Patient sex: M
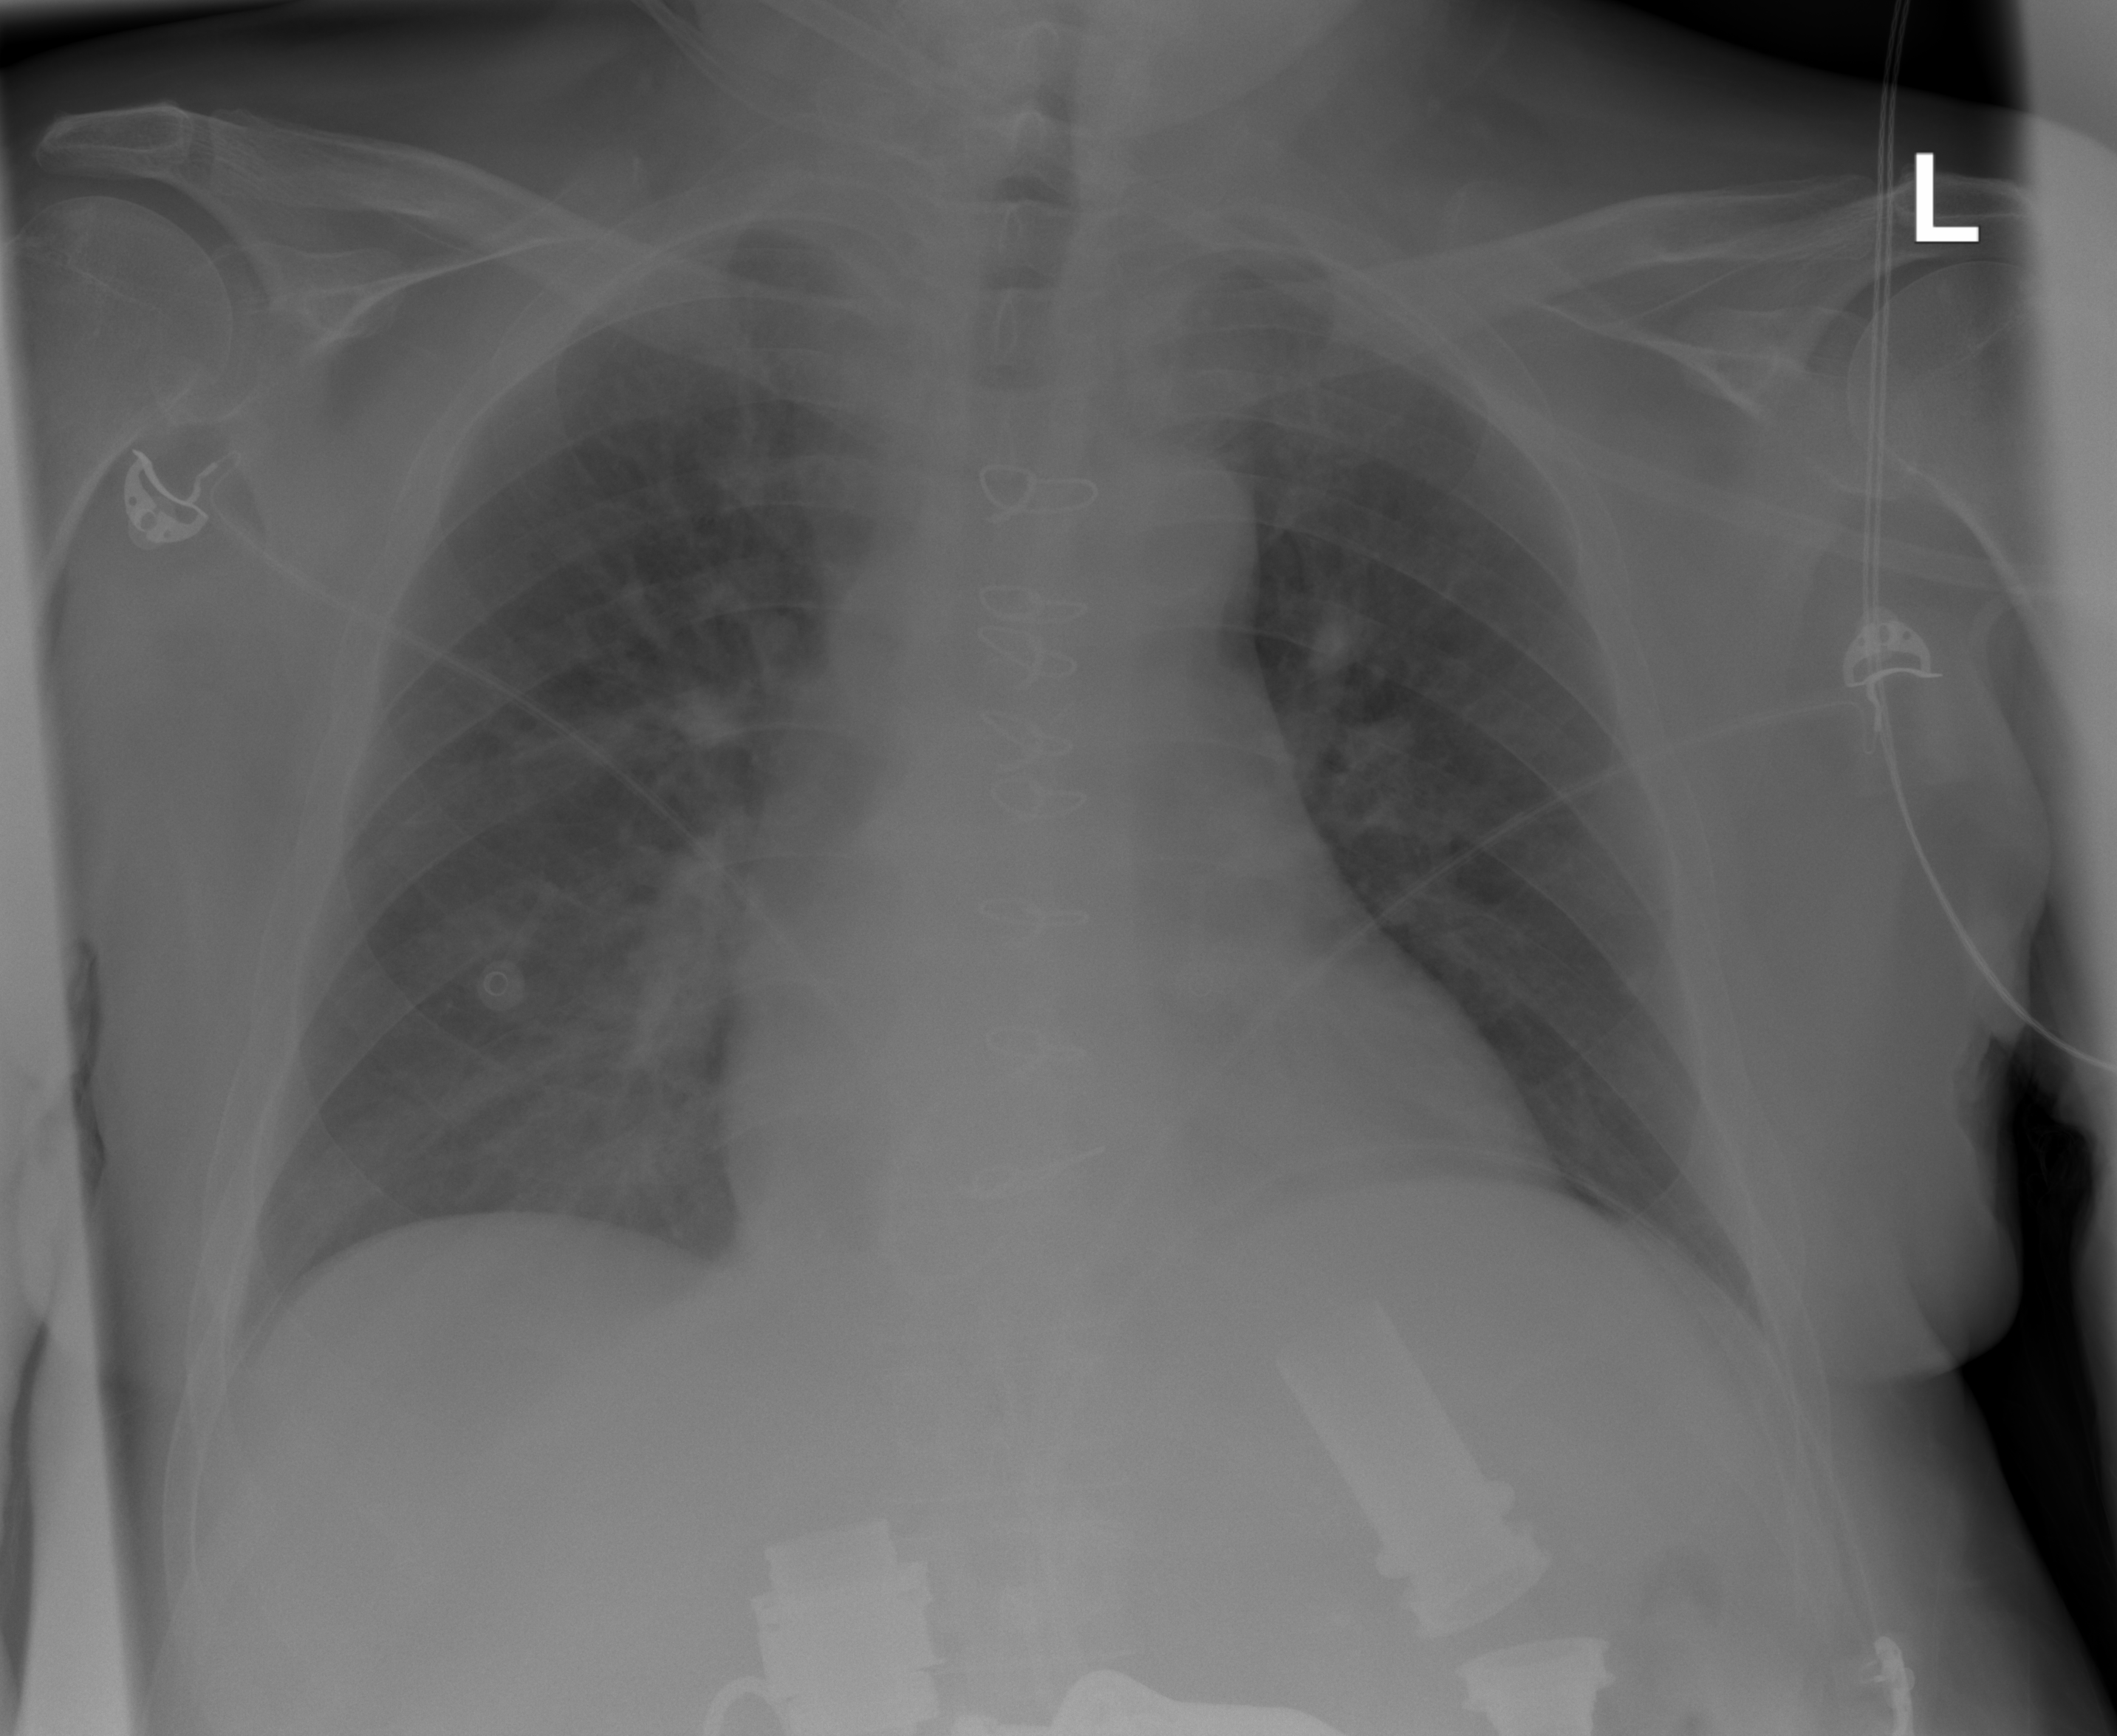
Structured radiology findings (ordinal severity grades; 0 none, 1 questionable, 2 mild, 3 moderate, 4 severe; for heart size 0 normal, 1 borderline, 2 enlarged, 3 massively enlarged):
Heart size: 1
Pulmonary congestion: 2
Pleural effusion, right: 0
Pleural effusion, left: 0
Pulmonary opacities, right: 2
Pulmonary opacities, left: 0
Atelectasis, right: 0
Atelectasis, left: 0